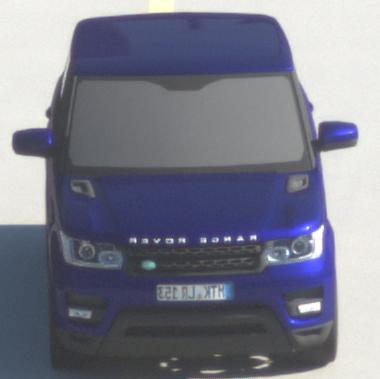
Make: Land Rover
Model: Range Rover Sport 5.0 V8 SC
Detailed model: Range Rover Sport (II)
Model produced from: 2013/09
Model produced until: 2015/07
Doors: 5
Color: blue
Road condition: dry road
Daytime: morning or afternoon
Contrast: high contrast